Field crop: maize
Growth stage: 1
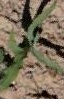
Species: maize